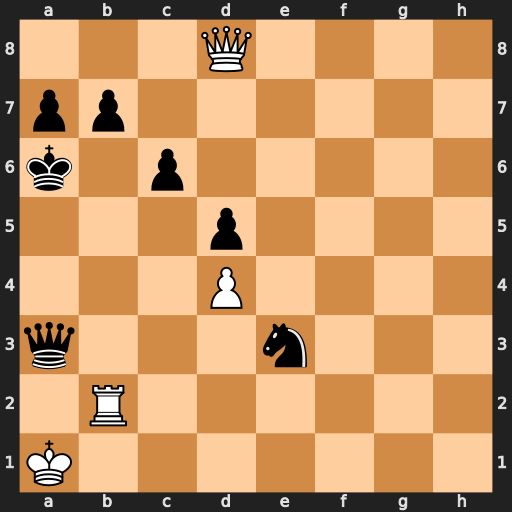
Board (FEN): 3Q4/pp6/k1p5/3p4/3P4/q3n3/1R6/K7
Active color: w
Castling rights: -
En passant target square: -
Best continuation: Ra2 Nc2+ Kb1 Qxa2+ Kxa2